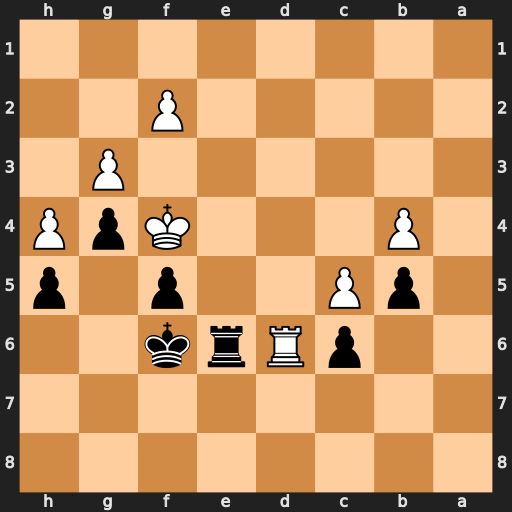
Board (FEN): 8/8/2pRrk2/1pP2p1p/1P3KpP/6P1/5P2/8
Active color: b
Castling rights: -
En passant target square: -
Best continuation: Rxd6 cxd6 Ke6